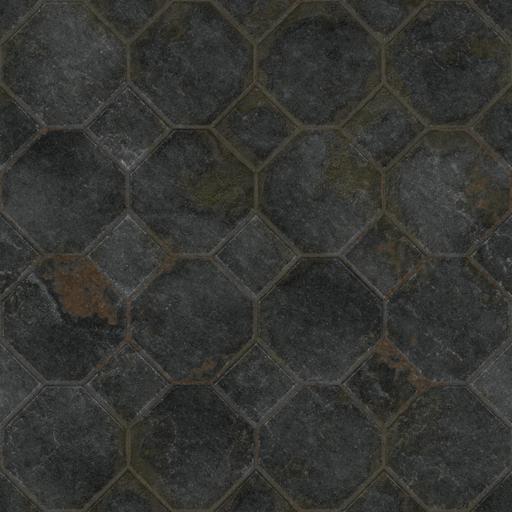
Tags: black interlocking paved pavement paving stones